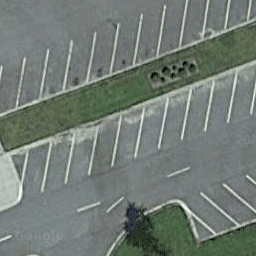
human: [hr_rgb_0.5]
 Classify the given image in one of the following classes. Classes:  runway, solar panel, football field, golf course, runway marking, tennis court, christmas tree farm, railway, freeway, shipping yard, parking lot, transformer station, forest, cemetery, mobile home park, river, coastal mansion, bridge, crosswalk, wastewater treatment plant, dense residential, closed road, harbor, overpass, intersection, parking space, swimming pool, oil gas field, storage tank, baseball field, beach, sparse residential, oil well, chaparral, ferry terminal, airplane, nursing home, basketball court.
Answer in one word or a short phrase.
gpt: parking space